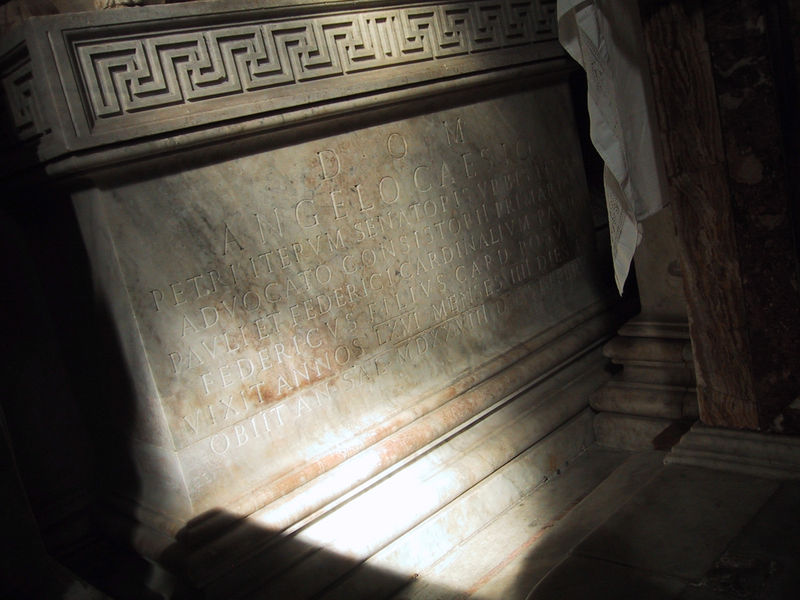
Titel: Grabmal des Angelo Cesi
Standort: Rom, S. Maria della Pace (EU - I - Latium)
Schlagwörter: dunkel, schatten, hell, licht, marmor, tuch, ornament, band, stein, vorhang, sonne, stoff, relief, schrift, treppe, kaiser, tafel, detail, inschrift, ornamente, verzierung, stuck, stufe, laken, foto, fotografie, photographie, deckel, dom, grafisch, text, buchstaben, photo, grab, gemeißelt, mäander, latein, cäsar, petri, stifter, hakenkreuz, swastika, grabplatte, photoraphie, hängt, weißes tuch, relife, marmo, stiftung, angelo, caesio